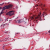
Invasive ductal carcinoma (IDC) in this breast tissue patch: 0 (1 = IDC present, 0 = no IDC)